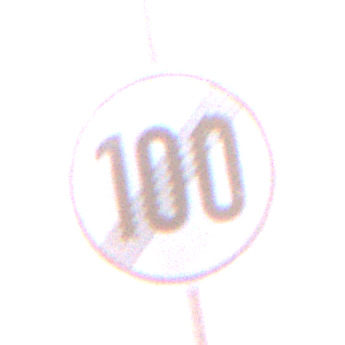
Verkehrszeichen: EndeGeschwindigkeit100
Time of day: SunriseSunset
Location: Outdoor (Urban)
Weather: Clear
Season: NotSpecified
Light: Natural